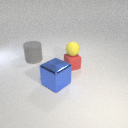
large gray rubber cylinder to the left of small red rubber cube